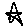
Label: star